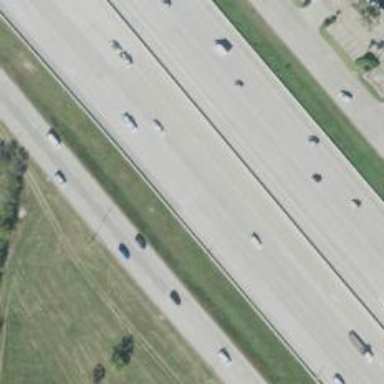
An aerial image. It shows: Motorway.